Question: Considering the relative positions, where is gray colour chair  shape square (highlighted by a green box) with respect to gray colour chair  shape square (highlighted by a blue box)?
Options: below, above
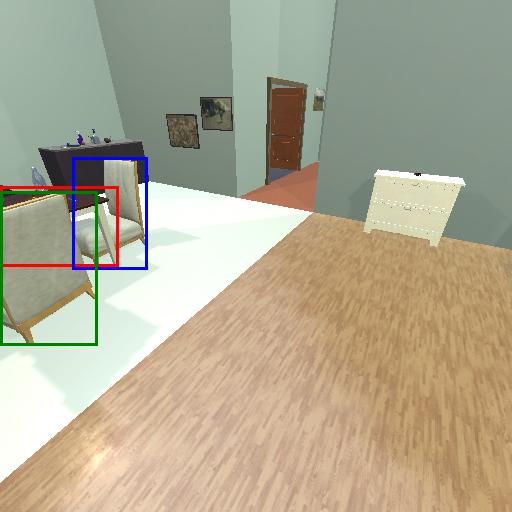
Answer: below